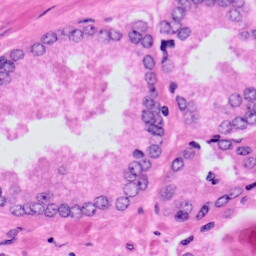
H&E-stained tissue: Prostate